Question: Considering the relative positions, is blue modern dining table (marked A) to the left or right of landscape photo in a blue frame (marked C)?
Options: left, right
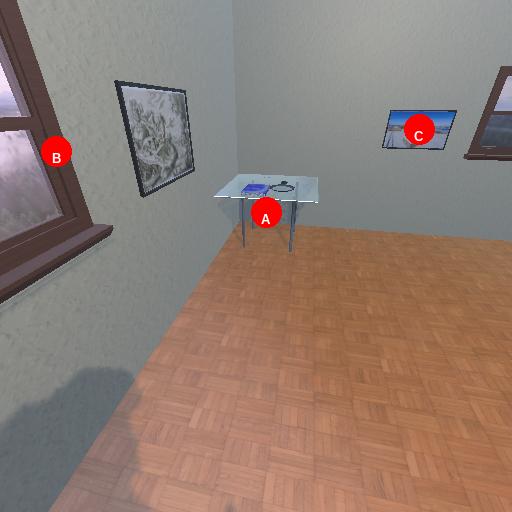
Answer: left